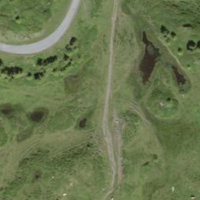
EUNIS habitat code: 23
Species observed at this site:
Orchis mascula
Nucifraga caryocatactes
Campanula barbata